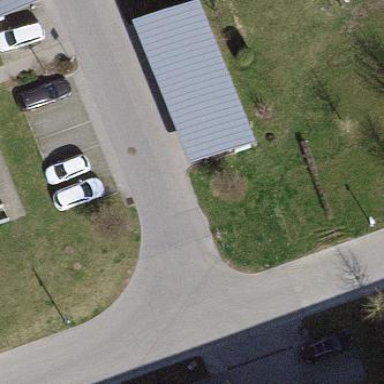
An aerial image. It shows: Shed building.